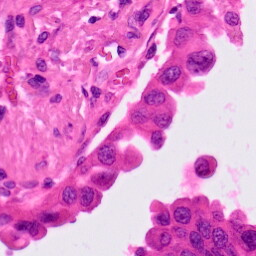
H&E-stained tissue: Lung